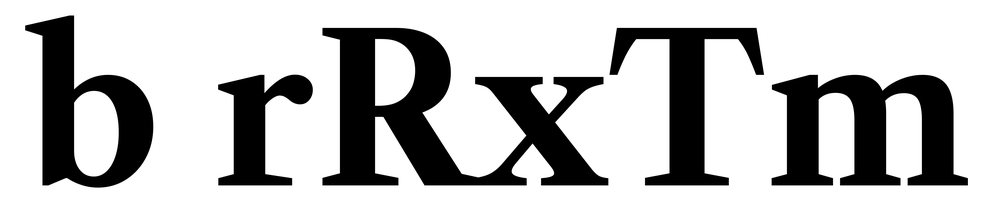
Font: LibreCaslonText_Bold